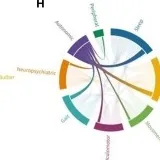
Connections between different symptom groups in anti-IgLON5 disease. Each symptom group is represented by a fragment of the outer circular layout. Arcs represent connection and flow between groups. Fragments and arch sizes are equal to percentage of overall symptoms/flow between symptom groups. (H) Dysautonomia was also associated to with these features.
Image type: chart (chart)